Question: I'm developing a system and creating invoices. I want the record where no invoice has been created.
I'm trying to write a MySQL query, where I need the records whch can not be joined with another table. In other words, the records that do not have a linked record in the other table.
I tried the following query
'''
SELECT exports.id as e_id,export_invoices.id as i_id
FROM exports
LEFT JOIN export_invoices ON export_invoices.export_id = exports.id
'''
and got this result:

Which gives all value and also the record of which invoice is not created with NULL value (I want to have that [e_id->2 from result]). I just want to extract that null value record's master id.
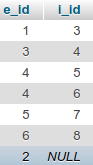
Answer: Simply add the where condition in your query -
'''
SELECT exports.id as e_id,export_invoices.id as i_id
FROM exports LEFT JOIN export_invoices on export_invoices.export_id = exports.id
WHERE export_invoices.id IS NULL;
'''